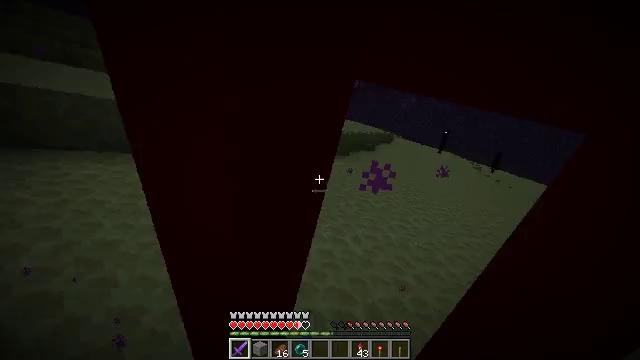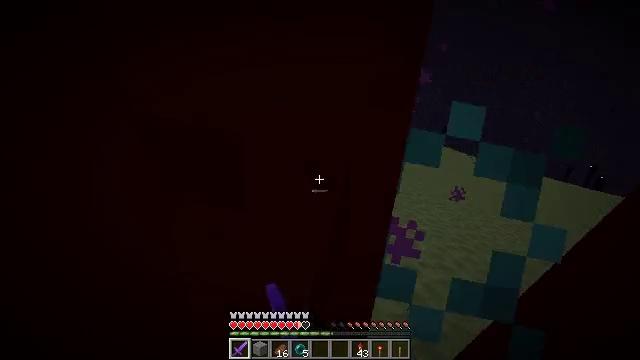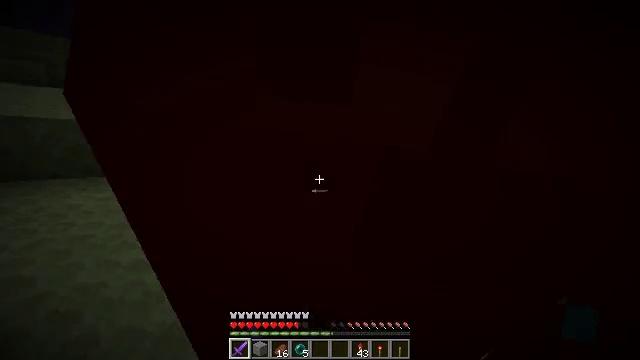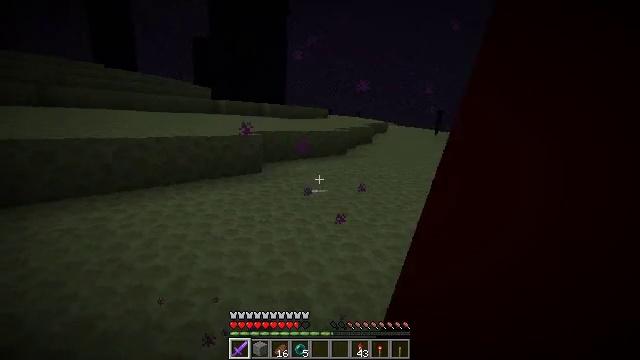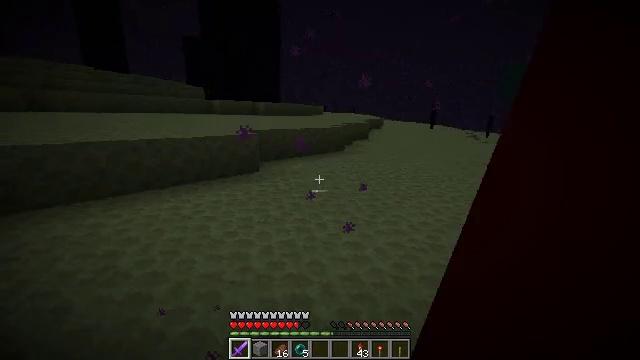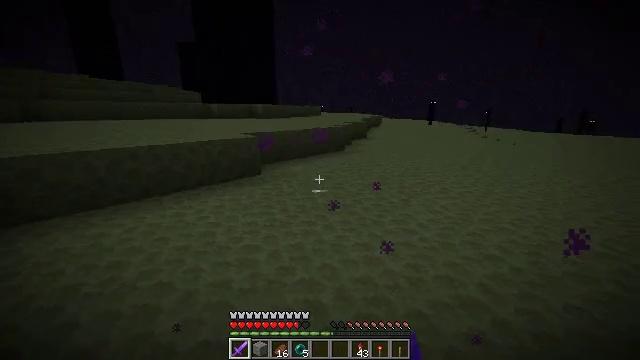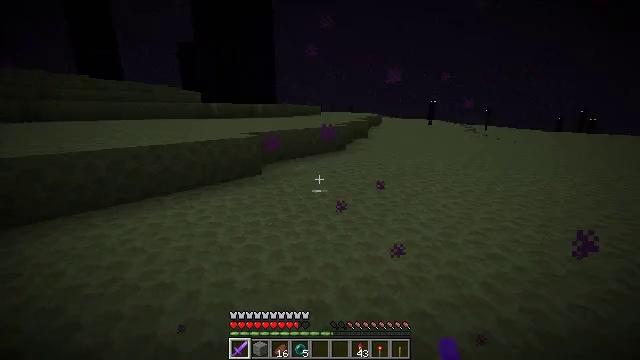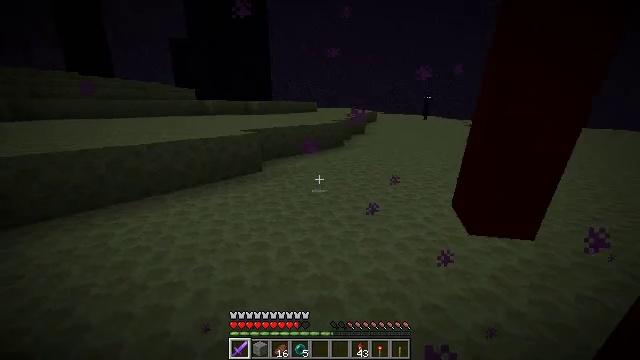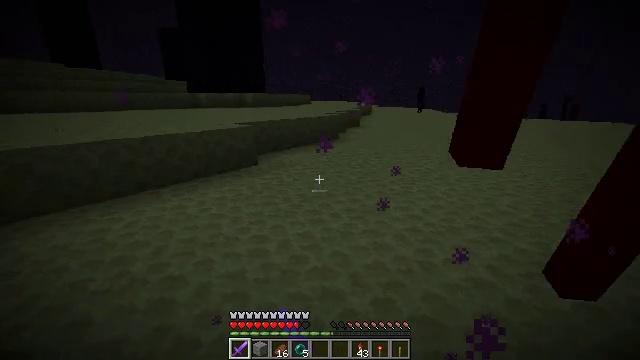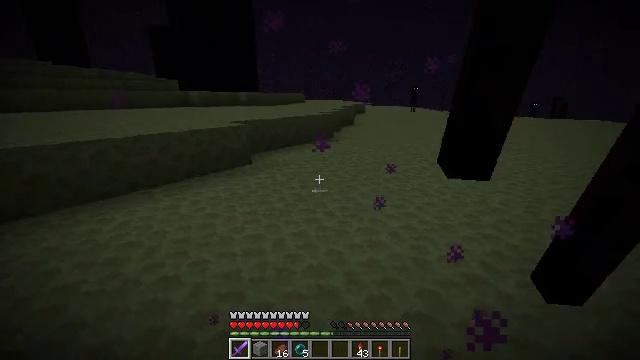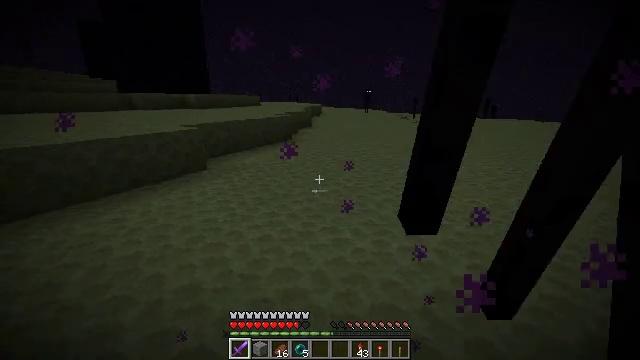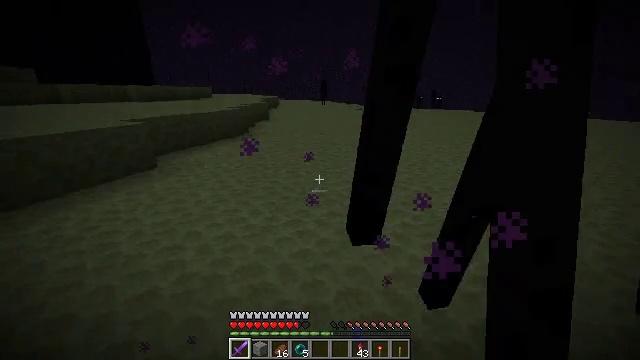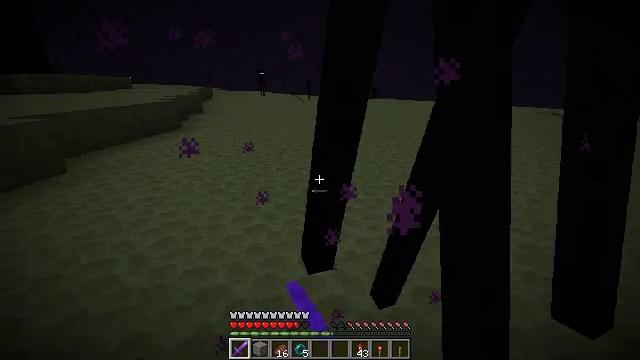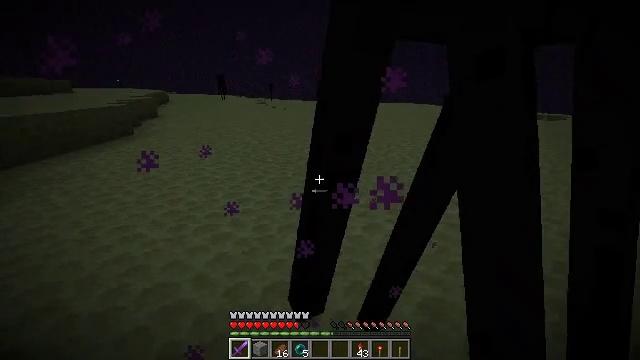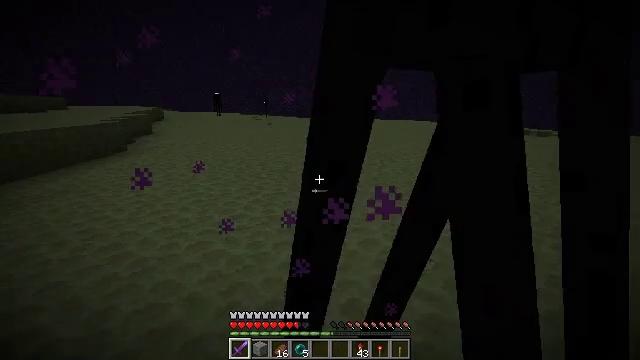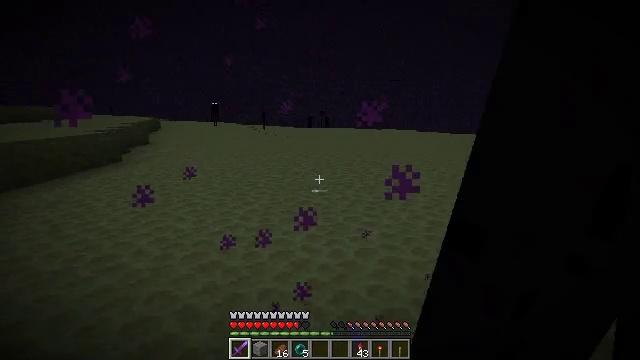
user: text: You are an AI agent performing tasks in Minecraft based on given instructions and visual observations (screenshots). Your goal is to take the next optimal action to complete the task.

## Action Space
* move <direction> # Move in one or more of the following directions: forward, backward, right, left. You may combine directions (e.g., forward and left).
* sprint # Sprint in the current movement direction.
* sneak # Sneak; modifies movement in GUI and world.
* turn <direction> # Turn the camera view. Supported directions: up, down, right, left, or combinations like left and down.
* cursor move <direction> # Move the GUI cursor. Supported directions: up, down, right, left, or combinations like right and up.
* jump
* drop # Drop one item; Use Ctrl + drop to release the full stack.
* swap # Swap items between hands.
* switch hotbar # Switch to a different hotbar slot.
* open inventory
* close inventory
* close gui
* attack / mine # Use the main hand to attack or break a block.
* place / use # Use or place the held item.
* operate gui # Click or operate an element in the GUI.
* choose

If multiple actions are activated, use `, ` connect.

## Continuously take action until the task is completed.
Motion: motion action
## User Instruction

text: Combat the enderman.
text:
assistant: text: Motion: move forward, attack / mine
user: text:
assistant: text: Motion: move forward, attack / mine
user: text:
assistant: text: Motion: attack / mine
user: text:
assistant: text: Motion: attack / mine
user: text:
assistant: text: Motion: attack / mine
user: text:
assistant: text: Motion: no_op
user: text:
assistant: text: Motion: turn right, attack / mine
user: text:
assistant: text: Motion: turn right and down, attack / mine
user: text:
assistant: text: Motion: turn right, attack / mine
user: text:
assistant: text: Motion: turn right
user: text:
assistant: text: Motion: turn right and down, attack / mine
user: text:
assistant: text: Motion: turn right and down, attack / mine
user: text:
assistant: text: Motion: turn right, attack / mine
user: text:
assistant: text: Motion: turn right and up
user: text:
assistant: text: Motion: turn up
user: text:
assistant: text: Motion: turn left
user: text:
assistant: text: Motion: no_op
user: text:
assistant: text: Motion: attack / mine
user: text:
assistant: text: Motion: turn right, attack / mine
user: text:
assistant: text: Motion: turn right
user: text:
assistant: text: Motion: turn right
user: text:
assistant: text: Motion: turn right
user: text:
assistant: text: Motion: turn right
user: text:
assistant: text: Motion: turn right
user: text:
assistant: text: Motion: turn right
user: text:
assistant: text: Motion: no_op
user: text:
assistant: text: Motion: turn right
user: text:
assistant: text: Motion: turn right
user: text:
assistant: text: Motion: turn right
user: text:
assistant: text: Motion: turn right